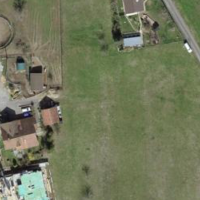
EUNIS habitat code: 55
Species observed at this site:
Corylus avellana